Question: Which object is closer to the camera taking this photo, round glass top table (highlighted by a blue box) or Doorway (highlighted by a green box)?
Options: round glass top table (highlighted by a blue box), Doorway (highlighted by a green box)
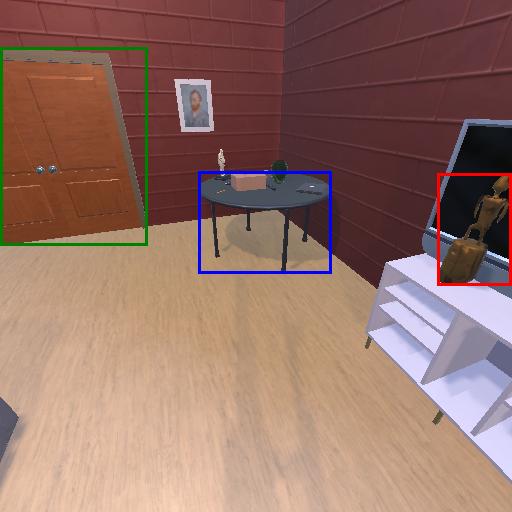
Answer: round glass top table (highlighted by a blue box)